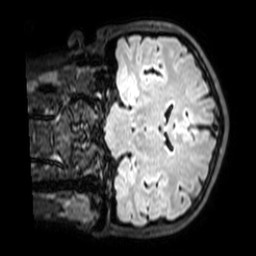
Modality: T1w
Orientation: coronal
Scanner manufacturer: philips
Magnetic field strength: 3 T
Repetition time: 4.8 s
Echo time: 0.2586 s